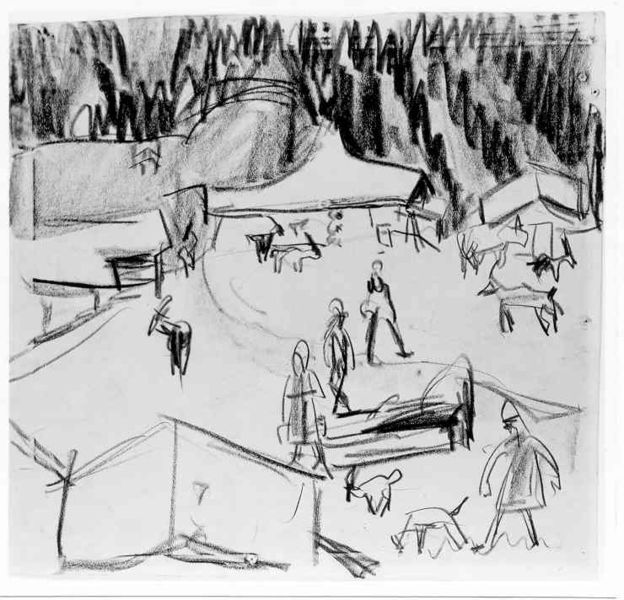
Titel: Gebirgsdorf (Staffelalp) mit Hirten und Ziegen
Künstler: Ernst Ludwig Kirchner
Standort: Karlsruhe
Institution: Staatliche Kunsthalle Karlsruhe
Schlagwörter: baum, berg, mann, weiß, bäume, frauen, grob, landschaft, menschen, grau, kreide, männer, schwarz, skizze, straße, tische, vordergrund, zeichnung, dach, haus, hund, hunde, park, schnee, tier, tiere, weg, zaun, leute, mütze, mützen, architektur, mensch, häuser, kühe, vieh, weide, hütte, personen, musik, wald, bauern, esel, kinder, pferd, pferde, garten, beine, schnell, magd, papier, studie, bäuerin, abstrakt, berge, gebirge, modern, dorf, dächer, mauer, grafik, graphik, herde, kuh, rind, alm, linien, bauernhof, hof, hütten, naiv, winter, platz, moment, figuren, tannen, spitz, weib, spielen, klavier, zeigen, striche, bauer, tor, wände, tusche, rinder, kohle, wälder, schwarzweiss, schraffur, radierung, schraffiert, bleistift, tanne, zoo, entwurf, kunst, kohlezeichnung, reihung, sarg, verwischt, hirsch, mauern, dynamisch, expressiv, picasso, wanderer, stall, nadelwald, frei, tränke, männchen, schlitten, hörner, spaziergänger, geweih, schafe, stier, stiere, hirten, ziege, zelt, zelte, krippe, quadratisch, ziegen, mittelgrund, schaffe, verdichtung, kohlestift, gemsen, graphit, wlad, forst, bäumde, flüchtig, gehege, streichelzoo, steinbock, hit, sark, geißen, streuung, seltsam, schlampig, strichmännchen, lyonel feininger, geiß, 1920, etiere, geeih, #kühe, umrisszeicchnung, zeitexpressiv